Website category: book
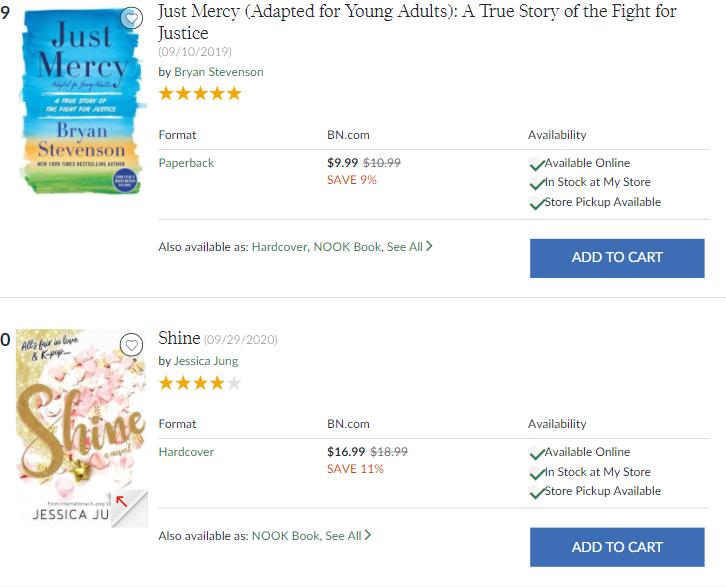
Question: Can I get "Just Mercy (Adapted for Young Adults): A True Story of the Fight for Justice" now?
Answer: yes

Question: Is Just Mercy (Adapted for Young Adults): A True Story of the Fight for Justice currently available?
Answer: yes

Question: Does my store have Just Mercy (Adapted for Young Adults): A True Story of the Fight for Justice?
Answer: yes

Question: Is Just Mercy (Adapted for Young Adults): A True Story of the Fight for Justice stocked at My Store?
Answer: yes

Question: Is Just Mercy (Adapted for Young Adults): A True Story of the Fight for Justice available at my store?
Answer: yes

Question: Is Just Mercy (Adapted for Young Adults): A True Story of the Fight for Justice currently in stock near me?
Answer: yes

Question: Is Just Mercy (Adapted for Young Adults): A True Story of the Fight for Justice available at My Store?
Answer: yes

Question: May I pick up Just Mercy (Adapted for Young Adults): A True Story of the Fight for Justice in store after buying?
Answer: yes

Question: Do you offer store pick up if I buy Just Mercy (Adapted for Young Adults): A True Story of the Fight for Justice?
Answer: yes

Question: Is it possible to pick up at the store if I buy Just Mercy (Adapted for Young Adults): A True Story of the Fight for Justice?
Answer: yes

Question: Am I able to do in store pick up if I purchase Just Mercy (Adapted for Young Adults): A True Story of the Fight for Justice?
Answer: yes

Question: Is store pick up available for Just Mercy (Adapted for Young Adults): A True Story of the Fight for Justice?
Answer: yes

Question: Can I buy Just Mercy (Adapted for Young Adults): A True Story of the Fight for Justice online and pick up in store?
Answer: yes